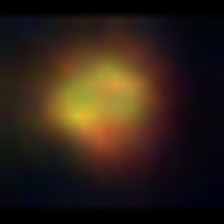
Taxon: NanoPlankton
Group: Other